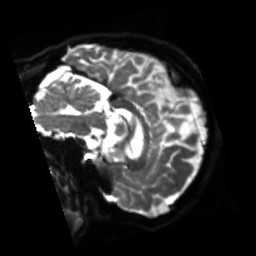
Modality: sbref
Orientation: sagittal
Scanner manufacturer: siemens
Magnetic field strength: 3 T
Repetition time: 4 s
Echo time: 0.0594 s